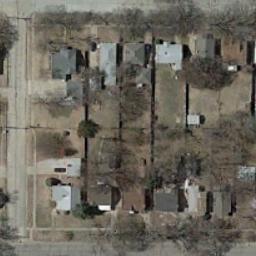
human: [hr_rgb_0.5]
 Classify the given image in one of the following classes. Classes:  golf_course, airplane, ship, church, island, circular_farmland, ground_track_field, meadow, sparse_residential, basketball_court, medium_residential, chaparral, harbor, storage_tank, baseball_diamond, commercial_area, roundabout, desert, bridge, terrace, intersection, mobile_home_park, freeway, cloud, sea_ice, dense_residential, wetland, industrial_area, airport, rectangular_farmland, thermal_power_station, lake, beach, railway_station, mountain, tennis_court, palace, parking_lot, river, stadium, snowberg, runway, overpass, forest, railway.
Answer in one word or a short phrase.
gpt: medium_residential